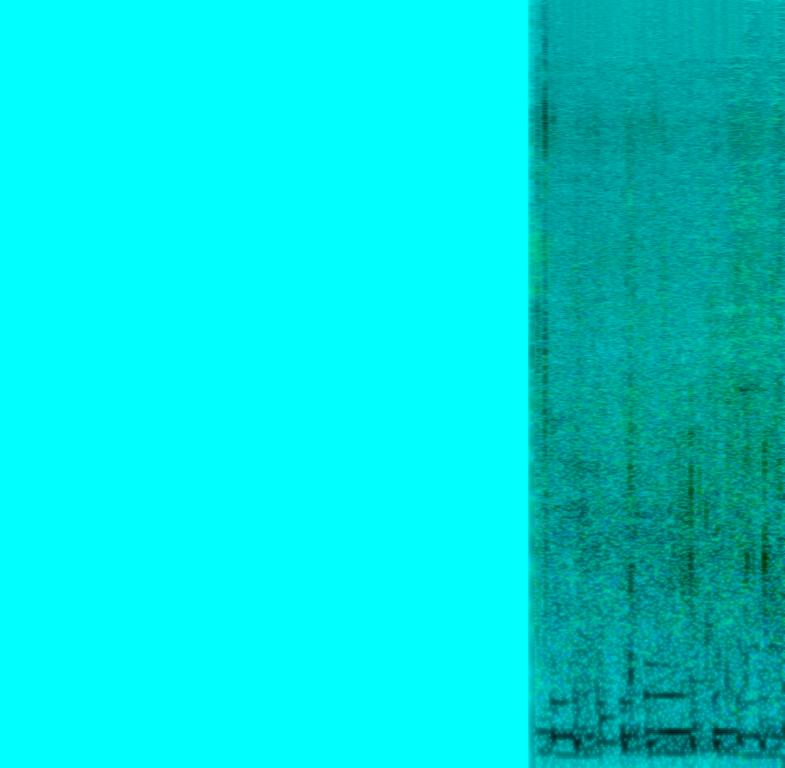
The song is an instrumental. The song is medium tempo with a cool groove being played on a keyboard. The ambient sounds are that of a gardening hardware tool being conked into starting with wind noise and gravel crunching tones. The song is being played as background music for the home video. The audio quality is harsh and not pleasant to hear.